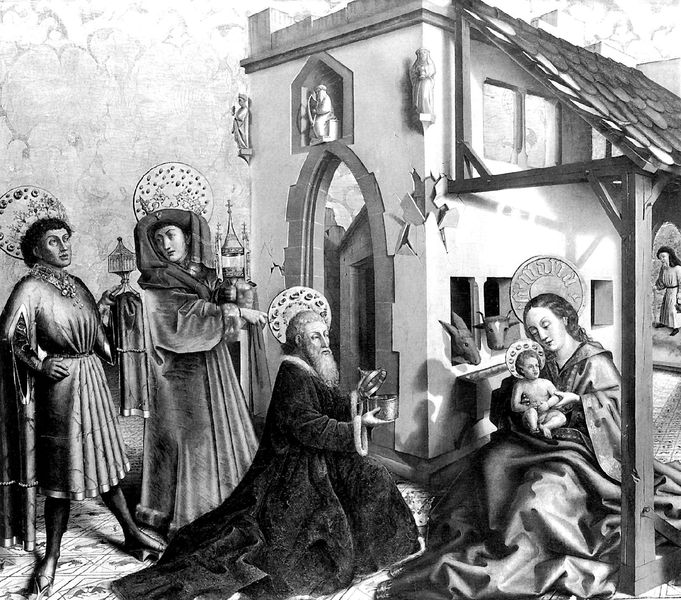
Titel: Petrus-Altar, Anbetung der Könige
Künstler: Konrad Witz
Institution: Genf, Museum für Kunst und Geschichte
Schlagwörter: gemälde, umhang, fenster, schwarz, tür, weiss, zeichnung, haus, tiere, falten, kirche, mantel, kind, esel, bogen, baby, figuren, könig, tor, foto, nische, ruine, dose, druck, heiligenschein, jesus, stall, heiliger, könige, königin, heilige, verehrung, maria, madonna, anbetung, ochse, geschenke, gaben, muttergottes, heilige drei könige, zmaria mit dem kind